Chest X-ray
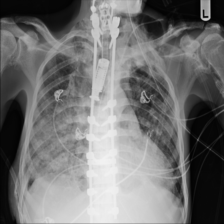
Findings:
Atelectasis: negative
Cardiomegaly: negative
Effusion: negative
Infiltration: negative
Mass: positive
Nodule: negative
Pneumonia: negative
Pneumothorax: negative
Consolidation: negative
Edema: negative
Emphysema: negative
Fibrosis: negative
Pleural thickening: negative
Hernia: negative